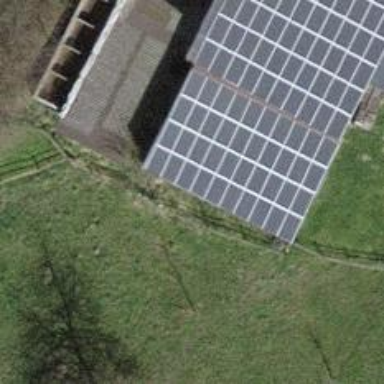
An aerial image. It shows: Solar power generator using photovoltaic panels.